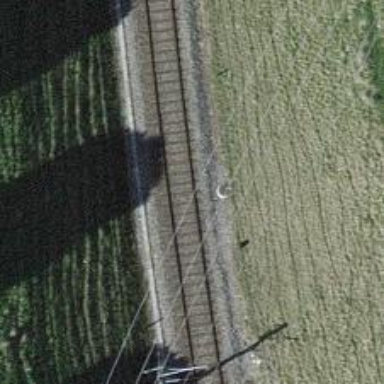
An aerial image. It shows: Railway track with contact line for electrification.